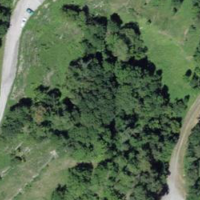
EUNIS habitat code: 45
Species observed at this site:
Buteo buteo